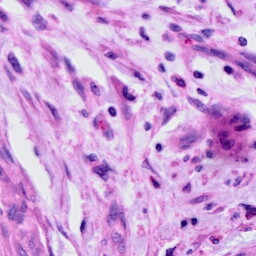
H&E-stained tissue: Cervix